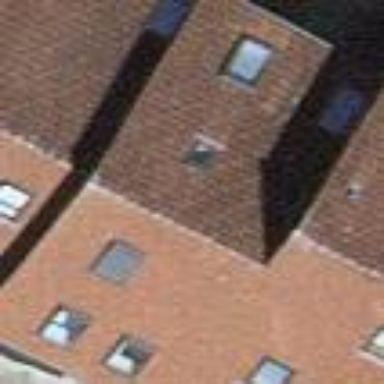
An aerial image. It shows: Gabled house with the roof oriented across.